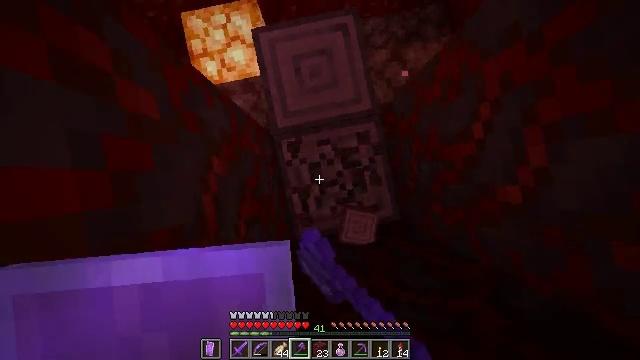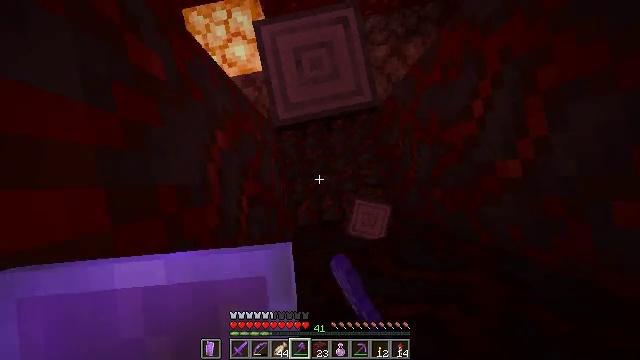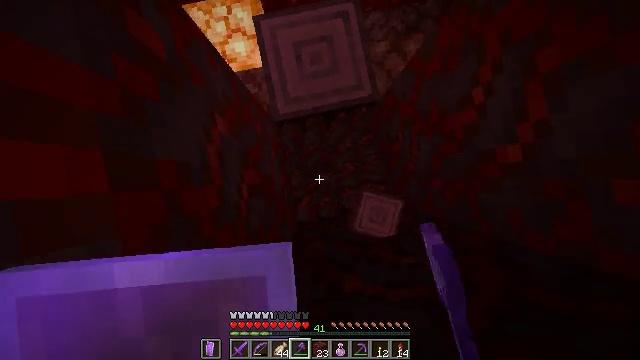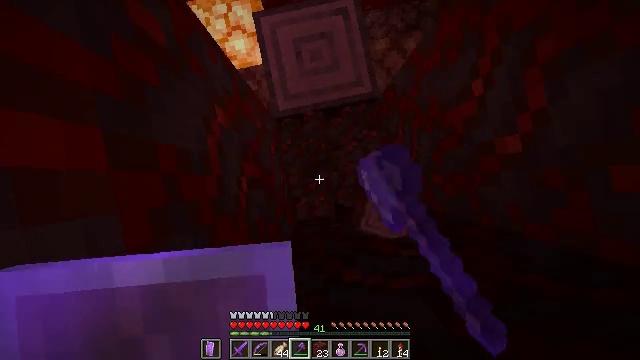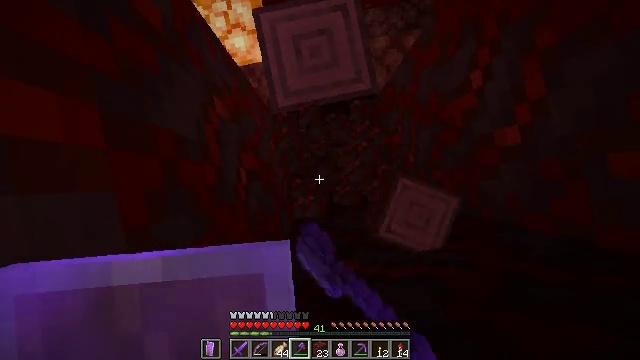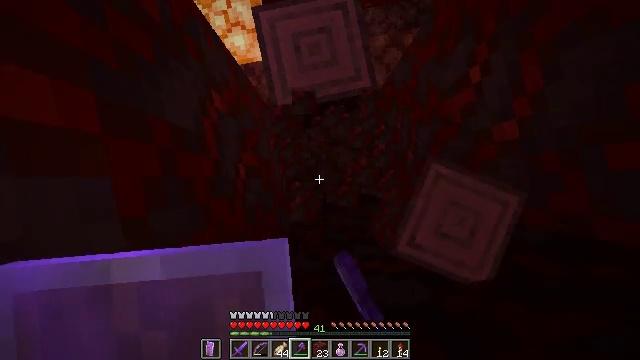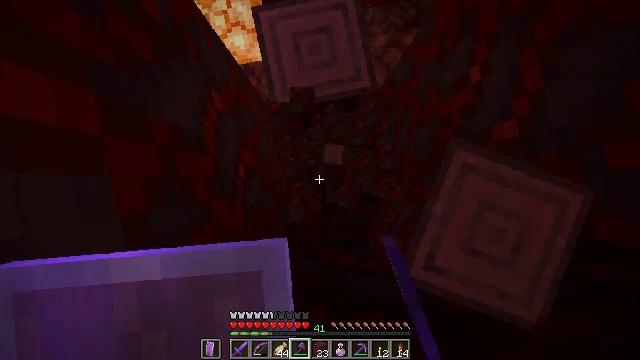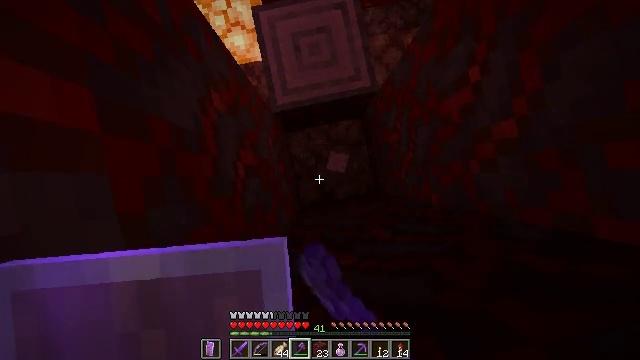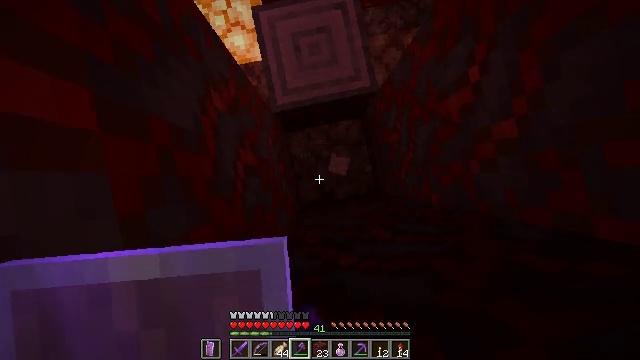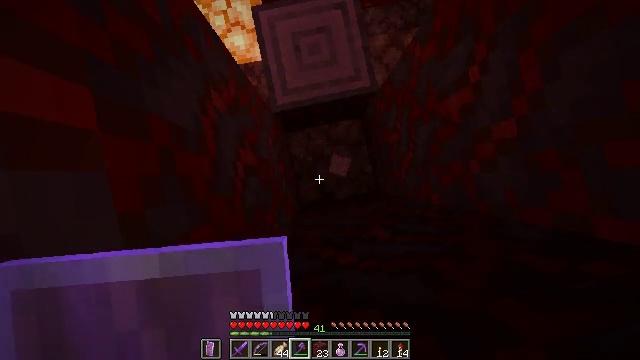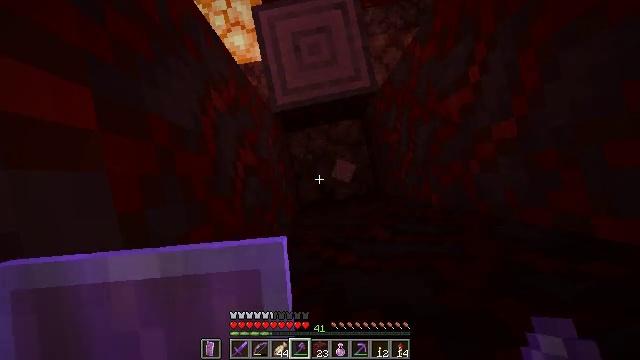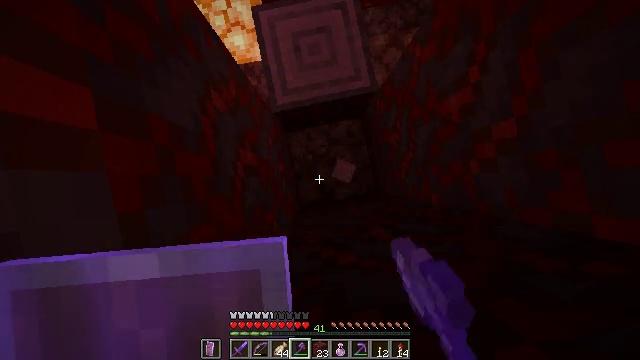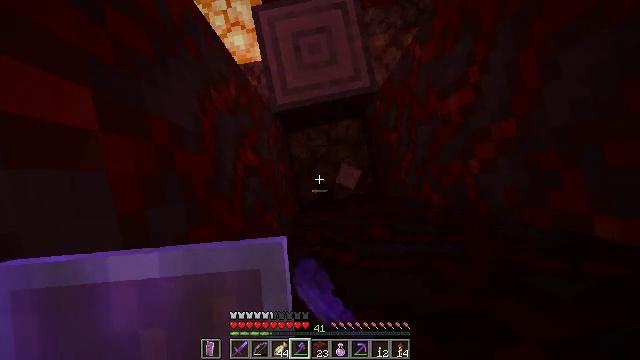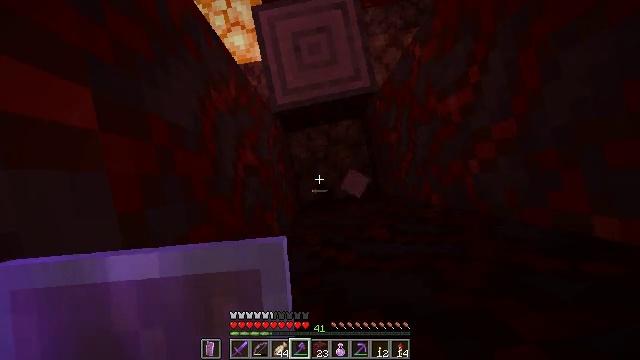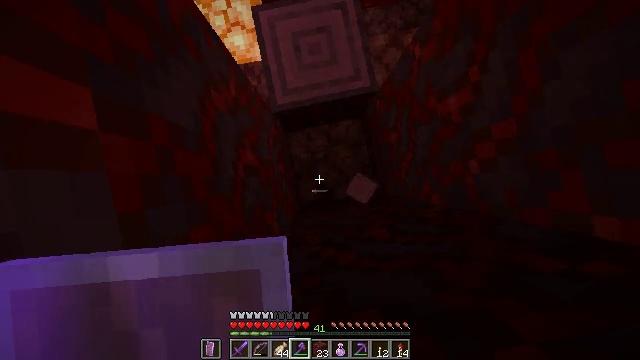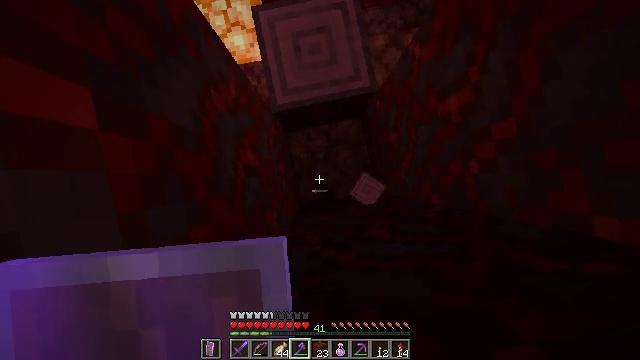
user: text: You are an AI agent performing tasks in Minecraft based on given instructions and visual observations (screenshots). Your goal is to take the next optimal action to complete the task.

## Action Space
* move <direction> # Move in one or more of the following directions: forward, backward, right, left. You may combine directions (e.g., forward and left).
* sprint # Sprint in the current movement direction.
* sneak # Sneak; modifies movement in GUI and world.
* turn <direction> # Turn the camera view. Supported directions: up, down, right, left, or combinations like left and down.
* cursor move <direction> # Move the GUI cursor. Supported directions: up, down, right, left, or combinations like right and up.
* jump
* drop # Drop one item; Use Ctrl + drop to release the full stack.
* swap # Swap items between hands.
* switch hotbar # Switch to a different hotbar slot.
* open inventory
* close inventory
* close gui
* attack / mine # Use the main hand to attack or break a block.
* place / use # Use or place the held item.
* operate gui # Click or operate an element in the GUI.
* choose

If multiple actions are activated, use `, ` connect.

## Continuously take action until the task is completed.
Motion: motion action
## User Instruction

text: Gather crimson stem from a crimson forest.
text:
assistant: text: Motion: turn up, attack / mine
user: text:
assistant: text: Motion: turn up, attack / mine
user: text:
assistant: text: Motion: attack / mine
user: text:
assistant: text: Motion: attack / mine
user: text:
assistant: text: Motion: attack / mine
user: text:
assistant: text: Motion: attack / mine
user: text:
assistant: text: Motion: attack / mine
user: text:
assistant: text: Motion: attack / mine
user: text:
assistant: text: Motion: attack / mine
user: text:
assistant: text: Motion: attack / mine
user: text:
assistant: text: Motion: attack / mine
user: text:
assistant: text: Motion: no_op
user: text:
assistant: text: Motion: no_op
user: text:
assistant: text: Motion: no_op
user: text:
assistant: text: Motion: no_op
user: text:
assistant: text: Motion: no_op
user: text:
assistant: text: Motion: no_op
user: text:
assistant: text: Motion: no_op
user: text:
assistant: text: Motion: no_op
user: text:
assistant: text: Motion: no_op
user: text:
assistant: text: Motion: move back
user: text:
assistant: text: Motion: move back
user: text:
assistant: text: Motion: move back
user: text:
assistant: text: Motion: move back
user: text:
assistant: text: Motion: no_op
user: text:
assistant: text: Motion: no_op
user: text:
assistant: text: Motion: turn left and up
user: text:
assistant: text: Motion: turn up
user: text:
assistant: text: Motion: no_op
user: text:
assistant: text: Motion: attack / mine